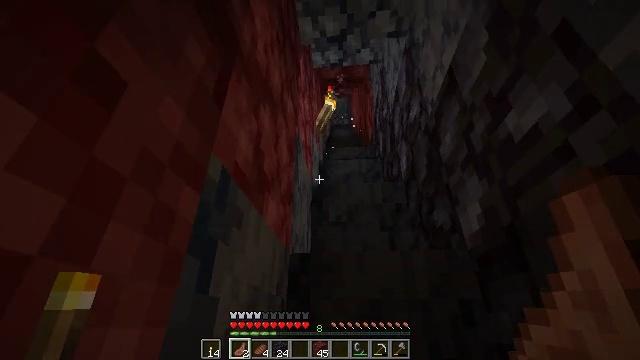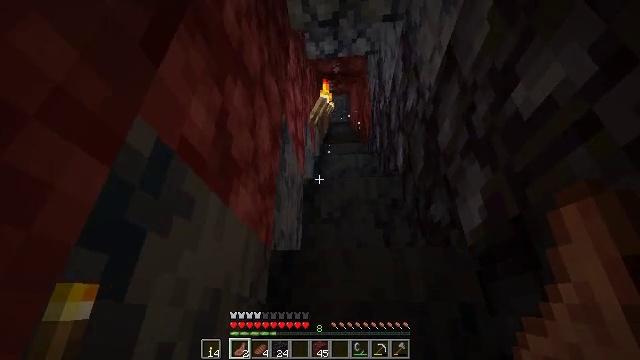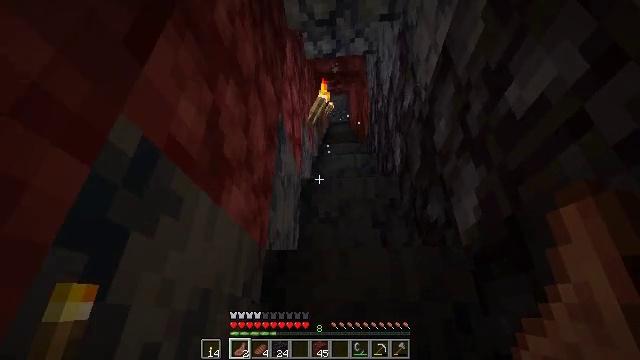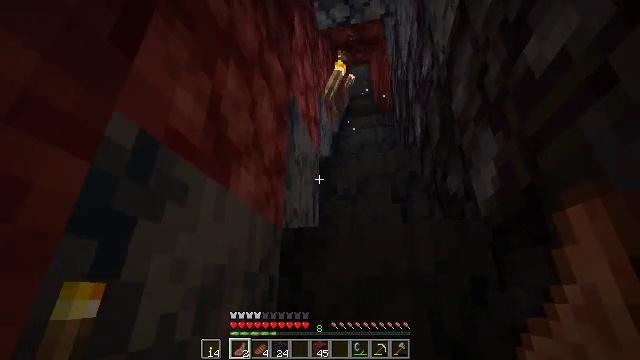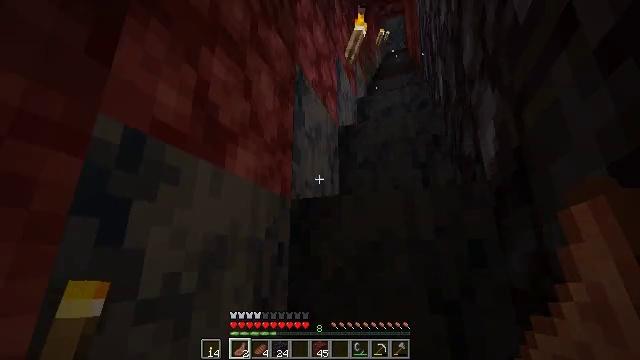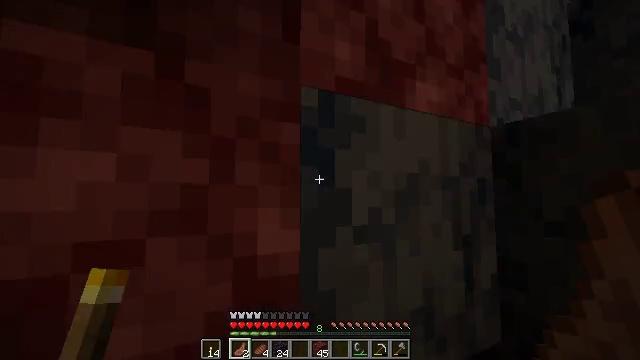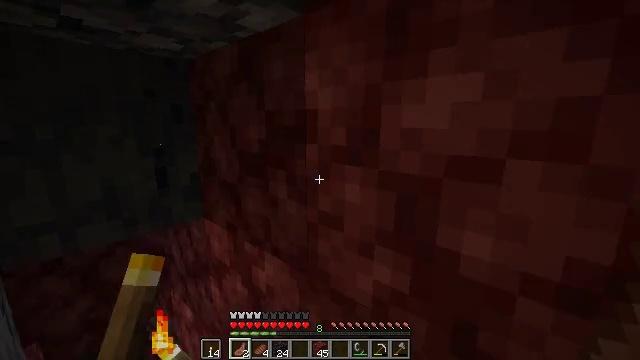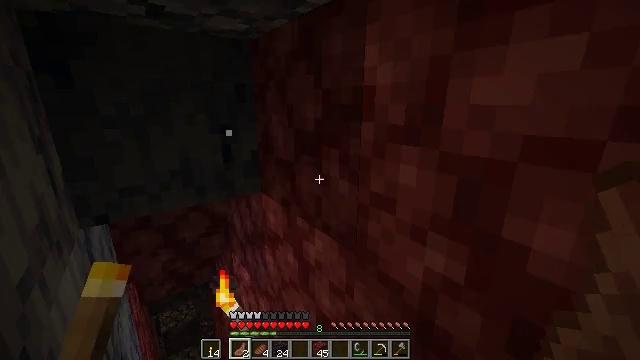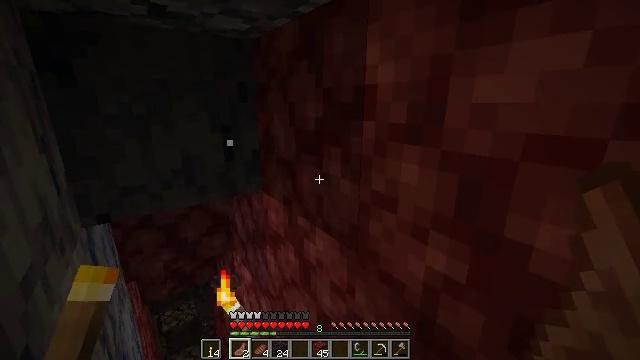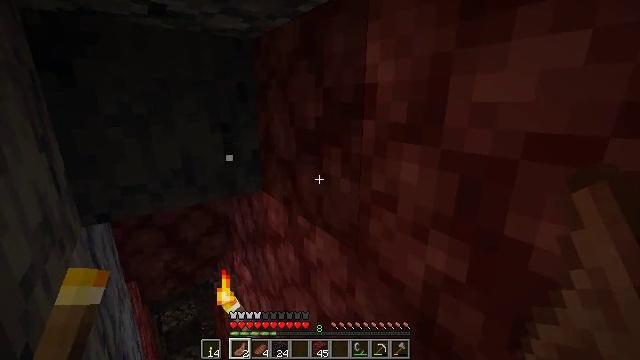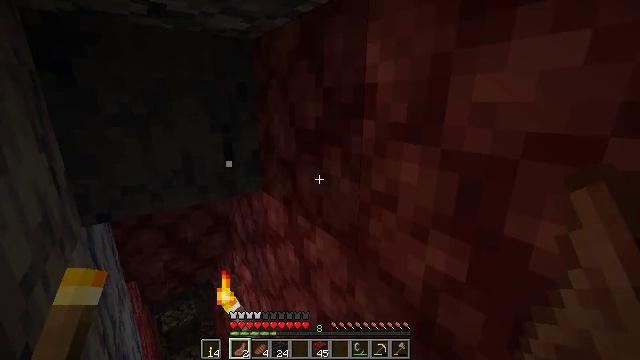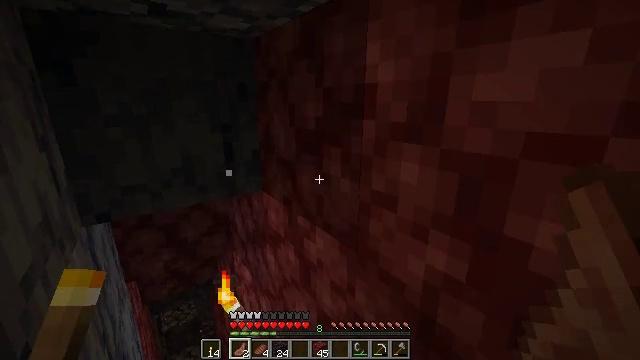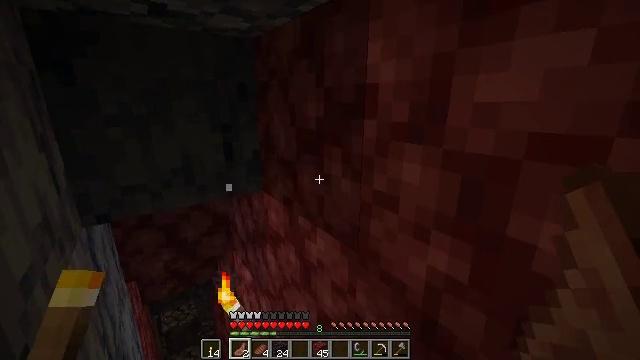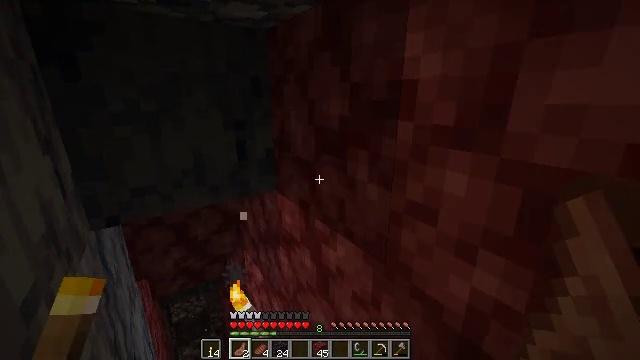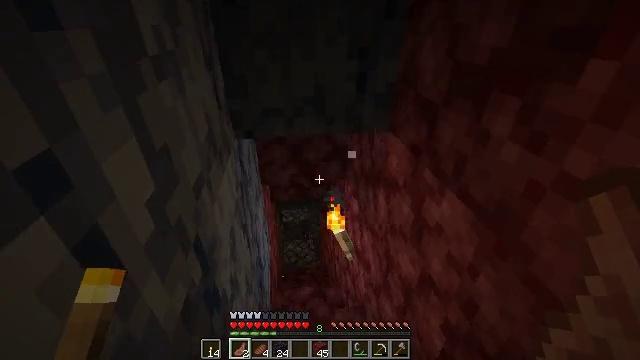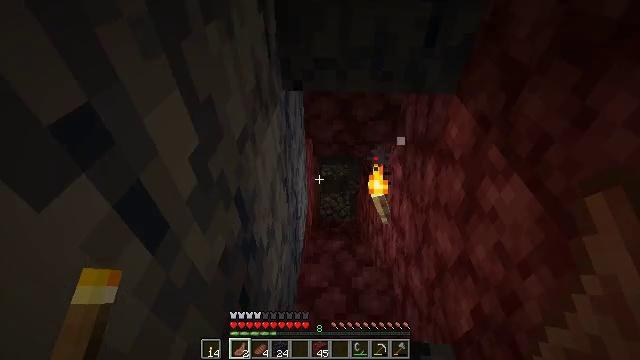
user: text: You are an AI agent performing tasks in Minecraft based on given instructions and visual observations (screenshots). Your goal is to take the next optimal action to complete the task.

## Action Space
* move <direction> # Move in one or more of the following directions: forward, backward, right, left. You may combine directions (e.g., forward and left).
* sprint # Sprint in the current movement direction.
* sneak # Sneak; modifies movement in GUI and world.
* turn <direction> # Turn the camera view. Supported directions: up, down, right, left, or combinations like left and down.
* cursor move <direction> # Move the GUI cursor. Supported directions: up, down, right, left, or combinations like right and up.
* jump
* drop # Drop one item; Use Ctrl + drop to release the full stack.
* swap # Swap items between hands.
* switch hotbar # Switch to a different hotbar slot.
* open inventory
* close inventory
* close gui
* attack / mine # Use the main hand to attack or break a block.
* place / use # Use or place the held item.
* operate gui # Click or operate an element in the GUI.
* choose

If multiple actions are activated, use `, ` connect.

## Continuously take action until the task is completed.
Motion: motion action
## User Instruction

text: Combat the magma cube.
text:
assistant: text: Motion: move forward and move right
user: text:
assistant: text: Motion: move forward and move right
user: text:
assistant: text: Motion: move forward and move right, turn left and down
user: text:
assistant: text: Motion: move right, turn left and down
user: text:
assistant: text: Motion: turn left and down
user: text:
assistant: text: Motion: turn left and down
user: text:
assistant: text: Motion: turn left and down
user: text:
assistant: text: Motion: no_op
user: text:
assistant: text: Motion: no_op
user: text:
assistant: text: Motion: no_op
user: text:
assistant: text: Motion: no_op
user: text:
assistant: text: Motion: move left
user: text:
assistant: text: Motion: move left, turn left and down
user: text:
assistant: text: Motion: move left, turn left and down
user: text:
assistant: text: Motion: turn left and down
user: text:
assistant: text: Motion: turn left and down
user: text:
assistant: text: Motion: move forward
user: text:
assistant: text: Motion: move forward
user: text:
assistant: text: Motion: move forward
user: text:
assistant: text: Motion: move forward and move right
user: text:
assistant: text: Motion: move forward and move right
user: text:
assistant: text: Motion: move forward and move right
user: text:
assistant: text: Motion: move forward and move right
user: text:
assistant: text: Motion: move forward
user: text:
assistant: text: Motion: move forward, turn right and up
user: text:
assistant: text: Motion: move forward
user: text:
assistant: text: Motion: move forward
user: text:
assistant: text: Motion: move forward
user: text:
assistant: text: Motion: move forward
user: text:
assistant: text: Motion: move forward